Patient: sex M, age 53
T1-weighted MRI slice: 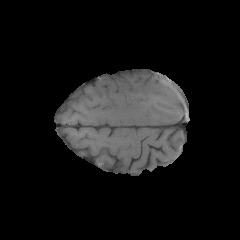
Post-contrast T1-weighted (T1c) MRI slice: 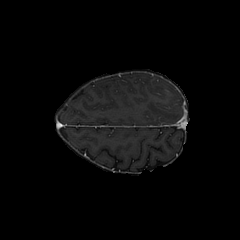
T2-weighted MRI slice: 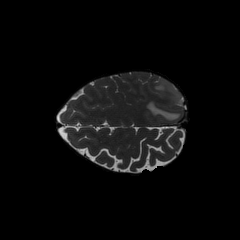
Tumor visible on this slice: yes
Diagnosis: Glioblastoma, IDH-wildtype
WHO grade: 4